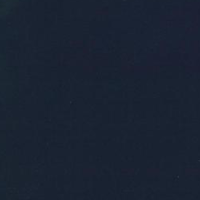
EUNIS habitat code: 14
Species observed at this site:
Filipendula ulmaria